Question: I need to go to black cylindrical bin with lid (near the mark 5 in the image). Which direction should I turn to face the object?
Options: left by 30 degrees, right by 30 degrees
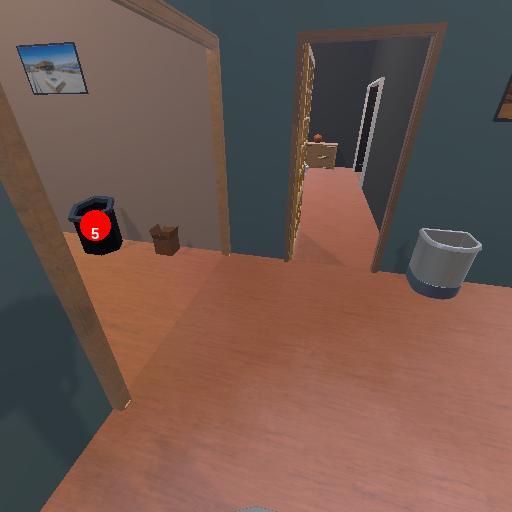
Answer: left by 30 degrees